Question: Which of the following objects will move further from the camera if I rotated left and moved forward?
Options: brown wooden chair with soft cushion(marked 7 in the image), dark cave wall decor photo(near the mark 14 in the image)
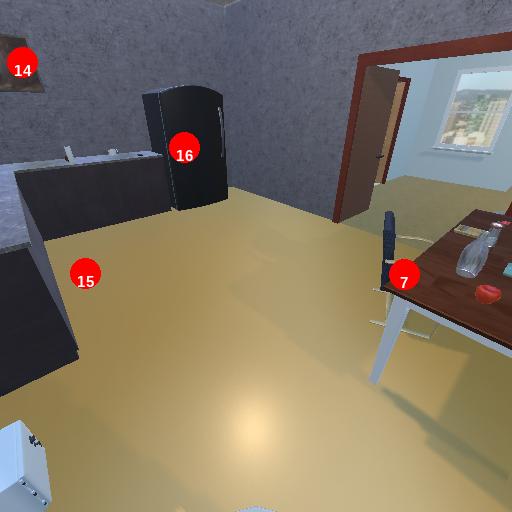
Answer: brown wooden chair with soft cushion(marked 7 in the image)